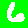
Digit: 6